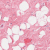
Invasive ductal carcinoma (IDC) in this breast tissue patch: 0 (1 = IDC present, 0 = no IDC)